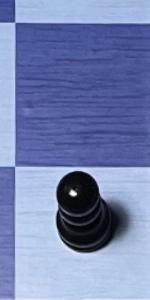
Label: Pawn_Black